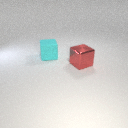
large red metal cube in front of large cyan rubber cube